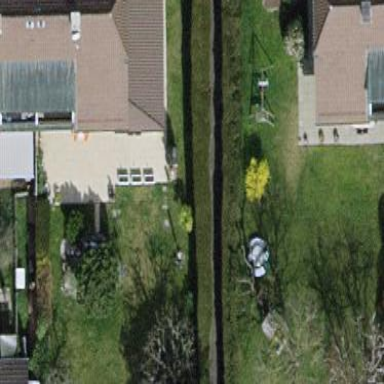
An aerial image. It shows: Garden surrounded by fence.